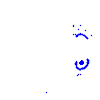
Particle: kaon